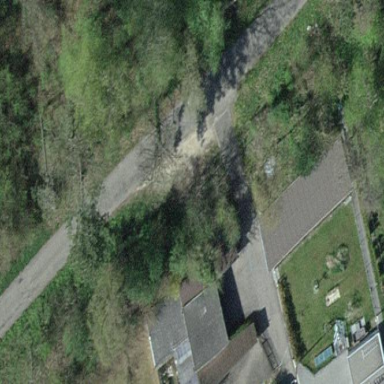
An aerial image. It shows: Garage.